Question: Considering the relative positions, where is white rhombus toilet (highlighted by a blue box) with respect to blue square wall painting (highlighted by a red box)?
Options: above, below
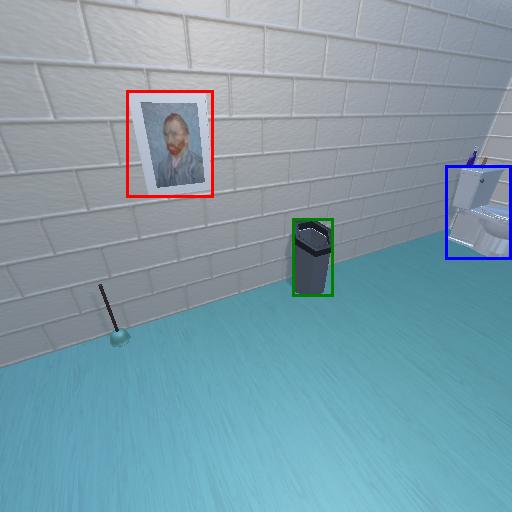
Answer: above